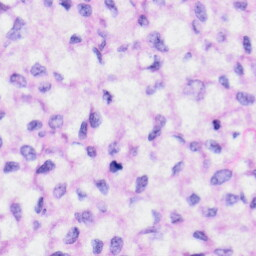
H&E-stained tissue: Liver